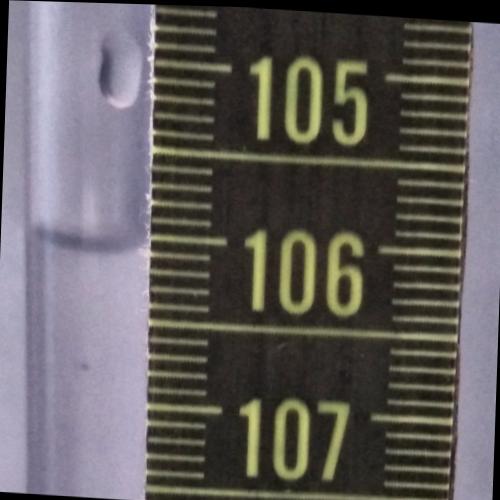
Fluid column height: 106.1 cm